Aerial crown-view tile of a tropical tree (Barro Colorado Island, Panama), acquired 20250915:
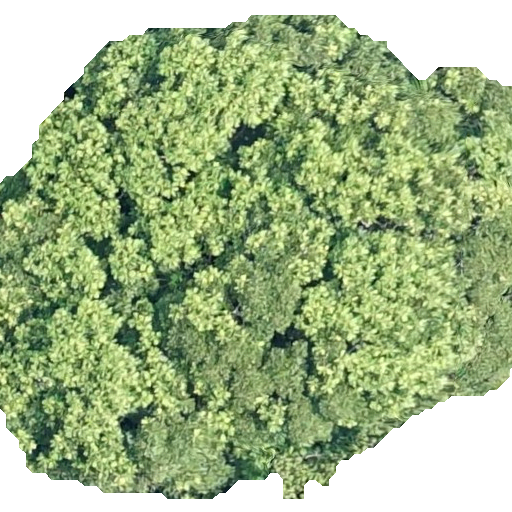
Species: Dipteryx oleifera
GBIF accepted scientific name: Dipteryx oleifera
Crown area: 312.593 m²